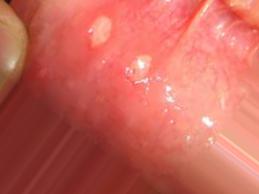
Condition: Mouth Ulcer